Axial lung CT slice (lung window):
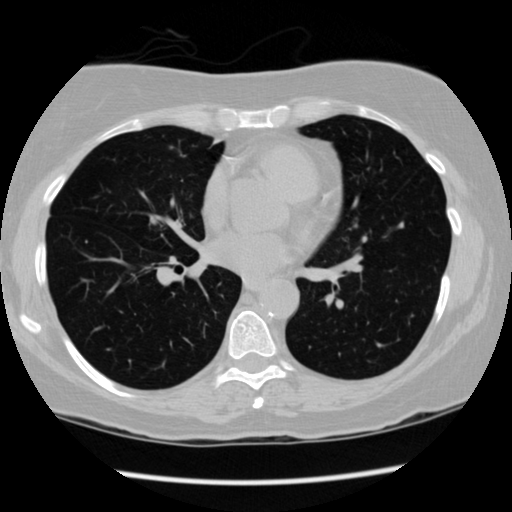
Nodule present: no